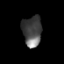
Tissue: prostate
Cell type: T cells
Senescence score: 0.7843
Nuclear area (px): 571
Mean DAPI intensity: 79.046